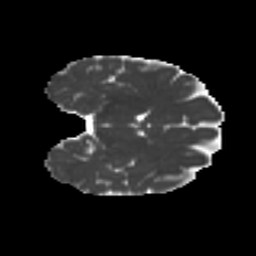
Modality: MD
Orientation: coronal
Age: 21
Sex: female
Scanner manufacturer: ge
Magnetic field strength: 3 T
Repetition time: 7.8 s
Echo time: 0.0606 s